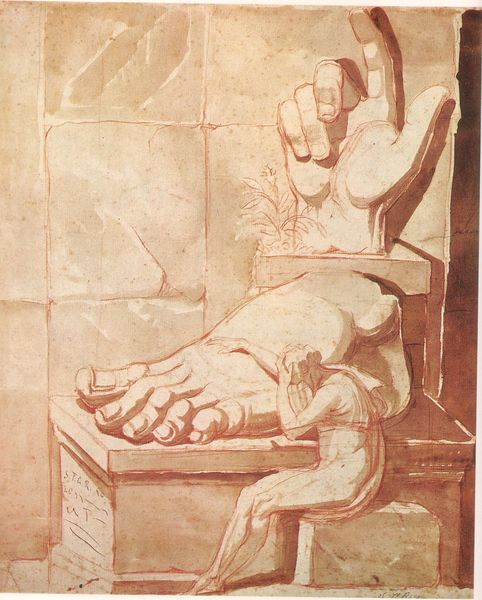
Titel: Der verzweifelte Künstler im Angesicht der Größe antiker Kunst
Künstler: Johann Heinrich Füssli
Standort: Zürich.
Institution: Kunsthaus
Schlagwörter: akt, fuß, hand, kopf, mann, nackt, schatten, umhang, aquarell, sitzen, braun, daumen, finger, frau, geste, hintergrund, kleid, marmor, skizze, stützen, szene, zeichnung, gras, rot, tuch, wand, arm, halten, mensch, sockel, stein, steine, trauer, bildnis, gräser, busch, gewand, haare, sitzend, mutter, blatt, pflanze, skulptur, statue, beine, schrift, italien, zwei, studie, risse, mauer, grafik, sepia, kaiser, tafel, weib, zeigefinger, inschrift, bildhauerei, plastik, podest, nägel, zehe, zehen, fugen, tusche, ruine, antike, torso, weinen, zeh, druck, beschriftung, denker, entwurf, rom, streicheln, fragment, verzweiflung, skulpturen, quader, fingernägel, sandstein, grab, antik, toga, griechisch, griechenland, fingerzeig, platten, block, tunika, rötel, steinplatten, lavierung, details, tauer, klassisch, monument, weinend, bildhauer, steinquader, kolossal, fragmente, zehn, körperteile, naturstein, steinwand, steinblock, baumen, klage, fingernagel, zehennägel, koloss, konstantin, ballen, lavur, scheiß, steinhauerei, gemeisselt, daumenballen, federezeichnung, großplastik, kaiser konstantin, zehennagel, klassisk, kk, kdlkjf, lkdf, lkj, klj, fussnägel, hand und fuß